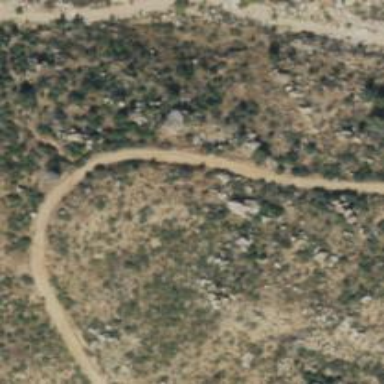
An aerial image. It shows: Track road.